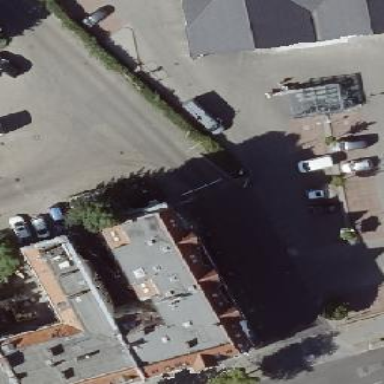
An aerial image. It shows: Unique apartment building with double saltbox roof shape.